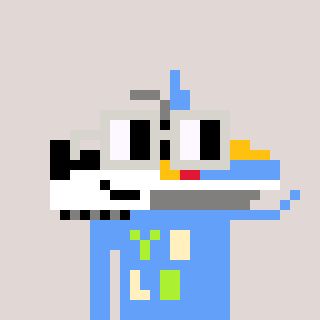
a pixel art character with square light gray glasses, a snowmobile-shaped head and a blue-colored body on a warm background